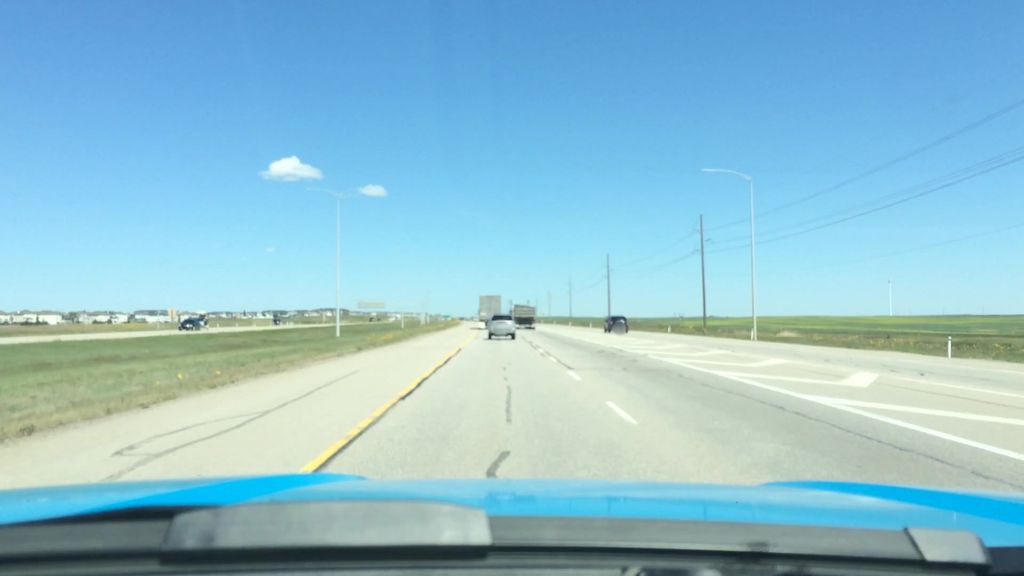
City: calgary